Question:
I have an Image object that I'm trying to resize from a picture box via Bitmap.
I have a source to the picture box on my desktop and the code is as follows
'''
Bitmap image = new Bitmap(pictureBox1.Image);
Size newSize = new Size(100,100);
image = new Bitmap( (Image)image, newSize);
// here I get Parameter not valid, Argument Exception was unhandled
pictureBox1.Image = (Image)image;
'''
Why is that exception being thrown?
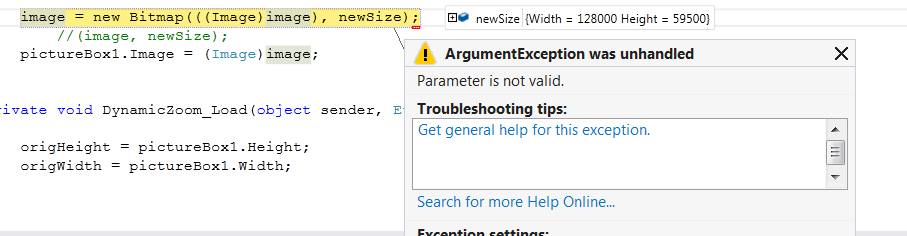
Answer: First of all, I don't understand why you create 2 bitmap objects?
Why do not something like this:
'''
Bitmap image = (Bitmap)pictureBox1.Image;
Size newSize = new Size(100,100);
Bitmap newImage = new Bitmap((Image)image, newSize);
image.Dispose();
'''
However I don't think that exception is caused by shown code.
It's possible to read above on screen :
> newSize {Width = 128000 Height = 59500}
Have you calculated how big is that picture?
Size x 4 bytes of format = 3.0464^ 10.
I don't think that you have enough memory to allocate this image.